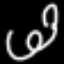
Label: squiggle